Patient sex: M
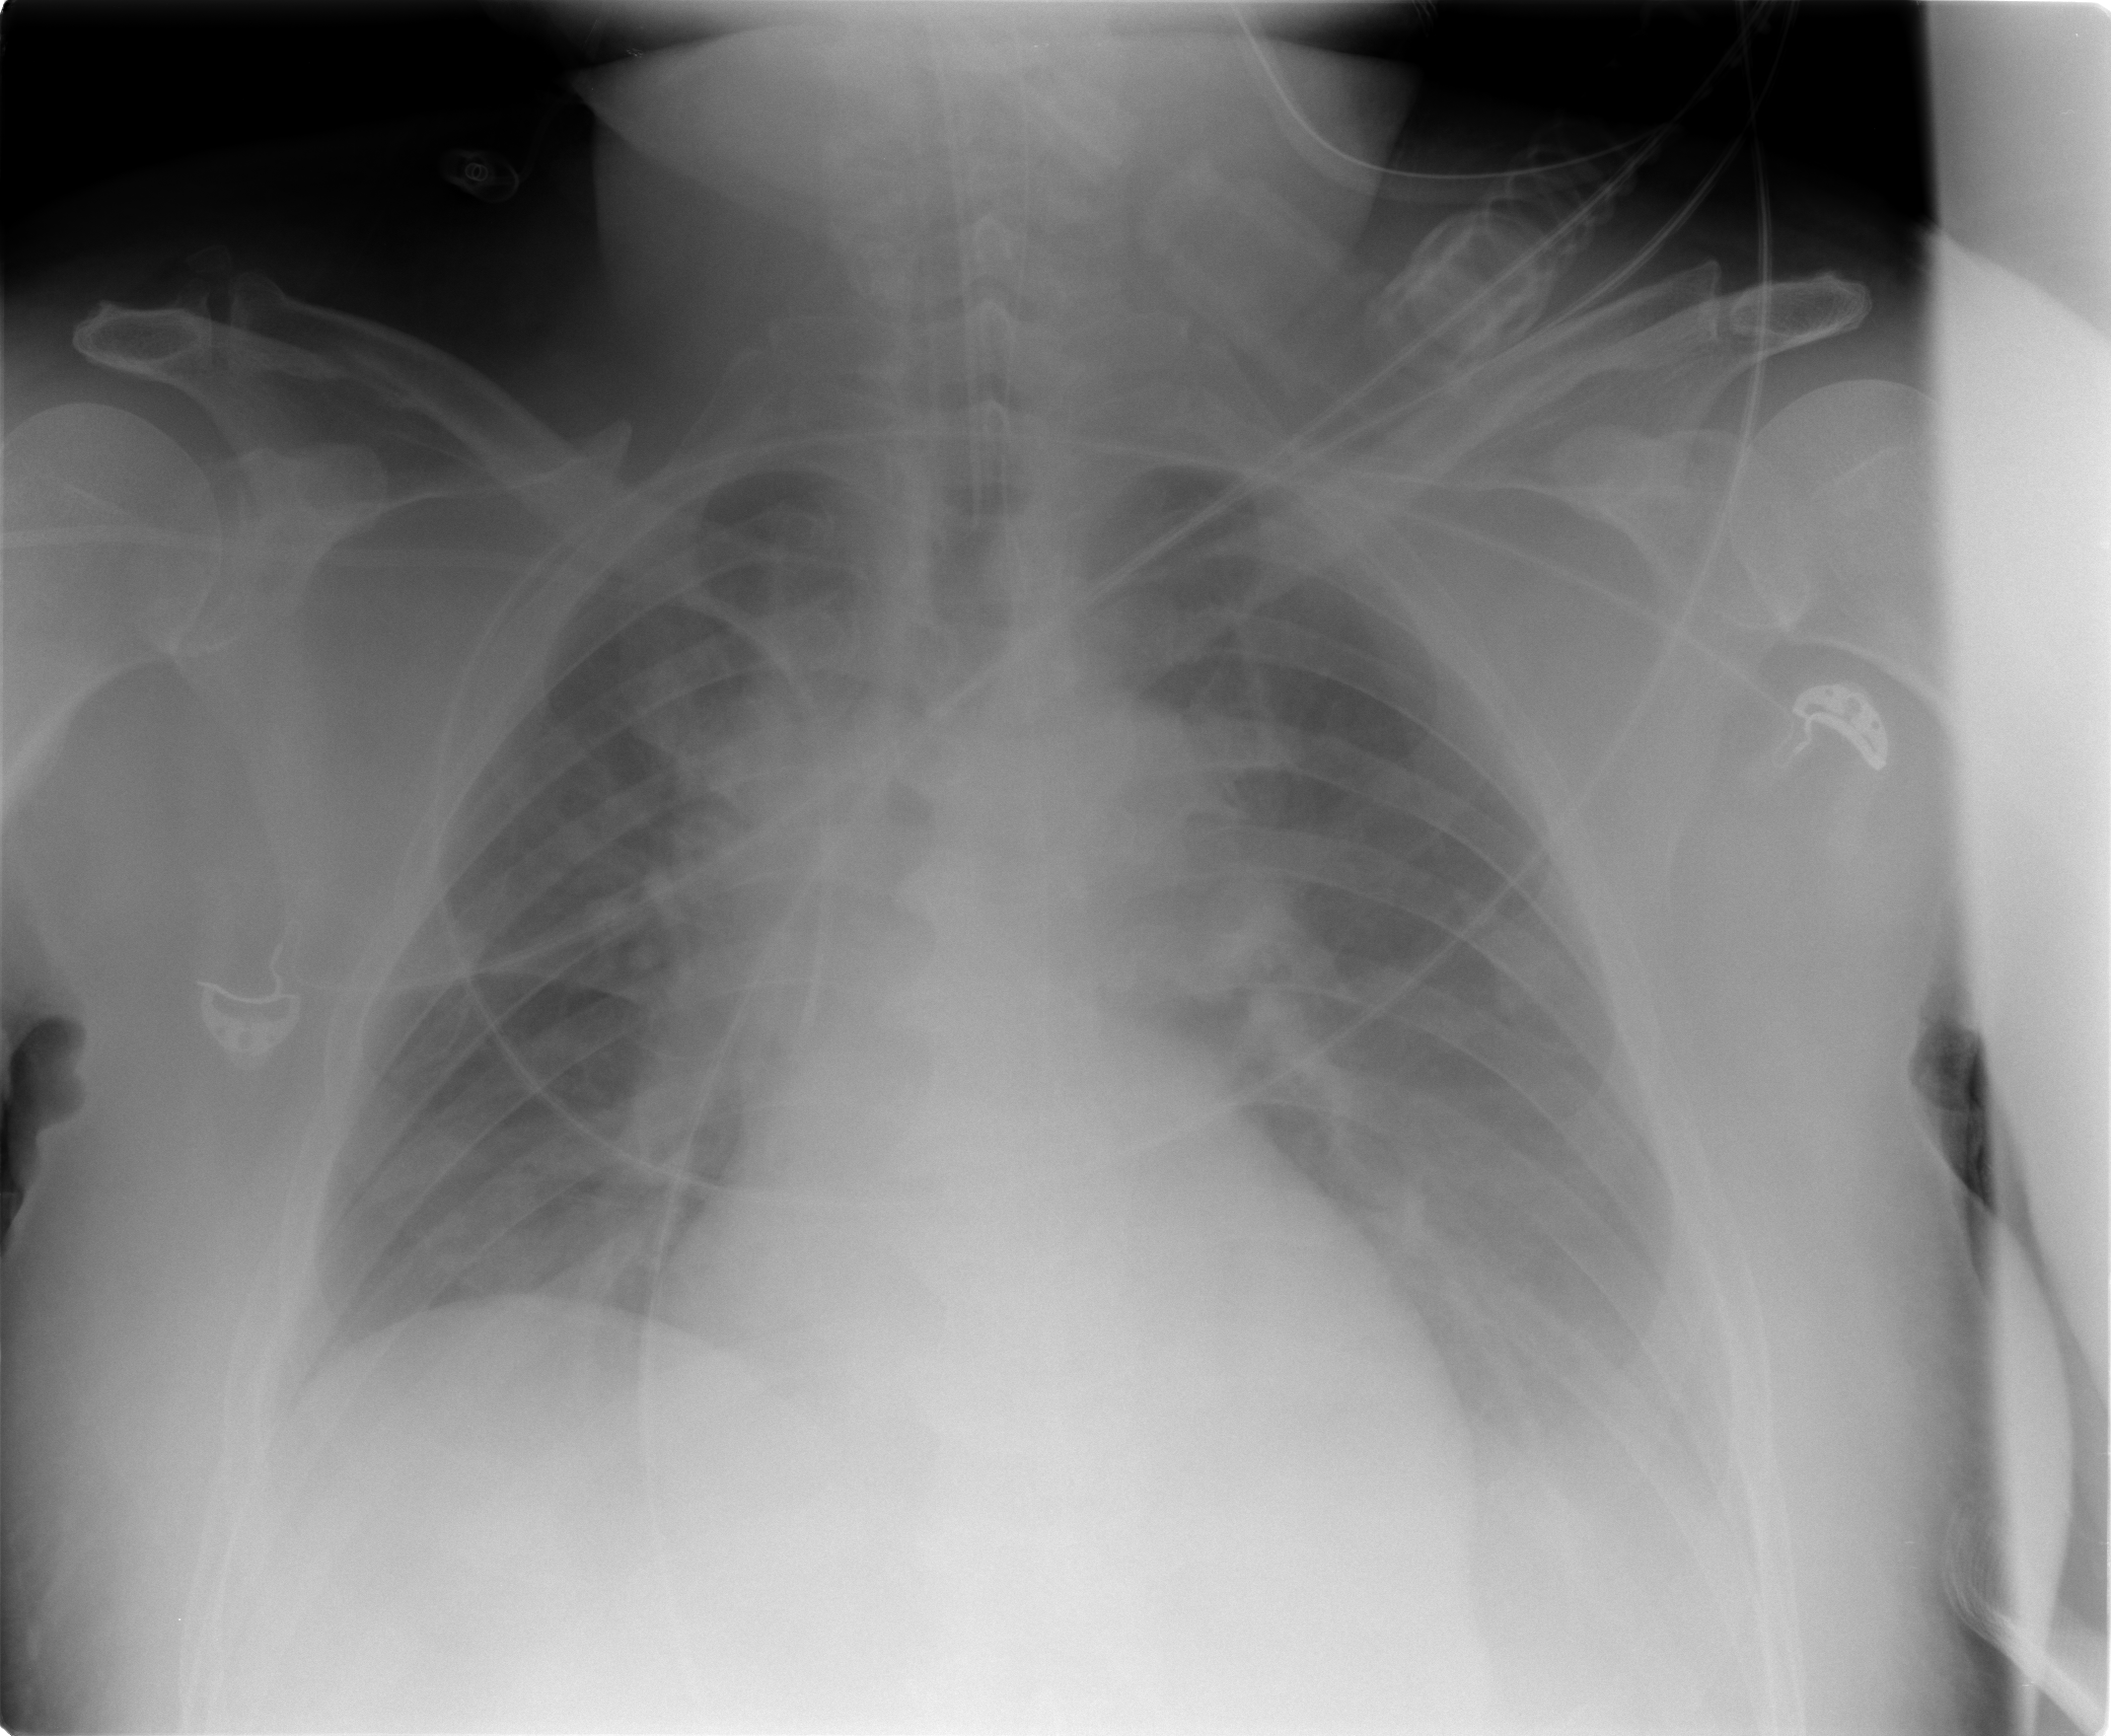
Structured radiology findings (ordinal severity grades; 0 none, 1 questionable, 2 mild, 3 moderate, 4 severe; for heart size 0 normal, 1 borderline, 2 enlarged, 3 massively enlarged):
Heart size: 1
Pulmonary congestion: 3
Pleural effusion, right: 0
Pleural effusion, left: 2
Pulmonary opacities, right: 2
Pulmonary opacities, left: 1
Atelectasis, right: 2
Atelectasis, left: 2